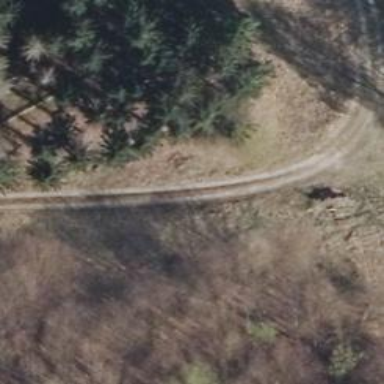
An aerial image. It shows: Dirt track with grade 4 tracktype.